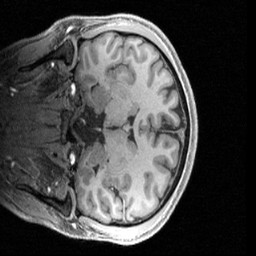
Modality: T1w
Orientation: coronal
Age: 25
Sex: male
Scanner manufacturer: siemens
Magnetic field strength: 3 T
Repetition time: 2.4 s
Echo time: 0.00224 s